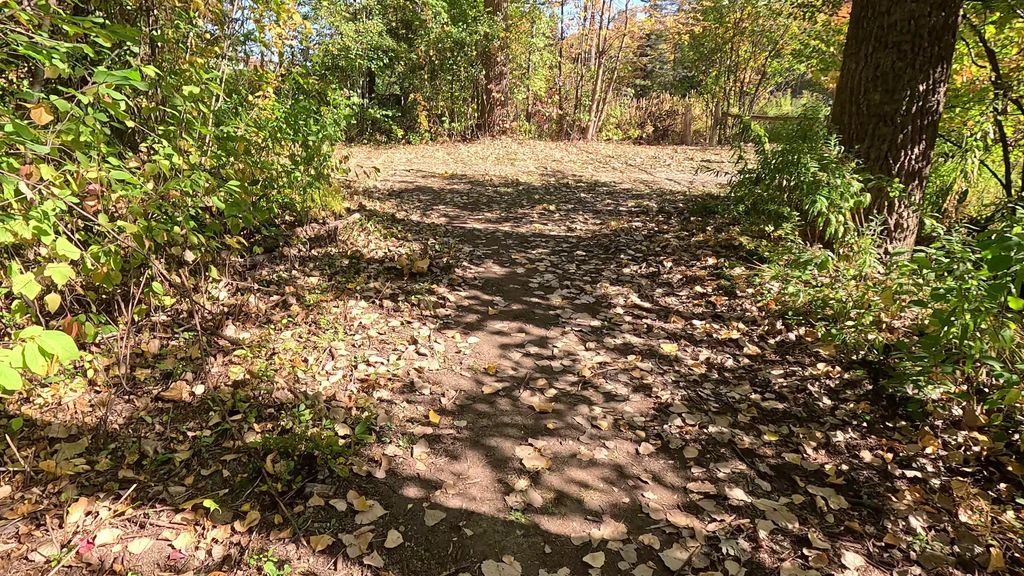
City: ottawa-gatineau